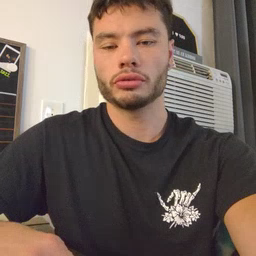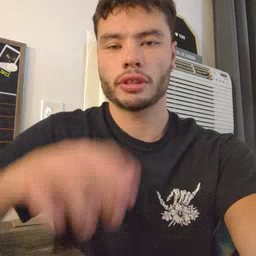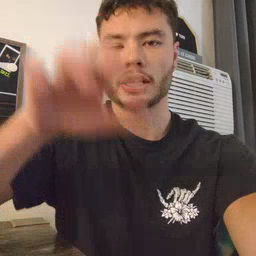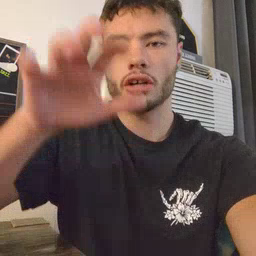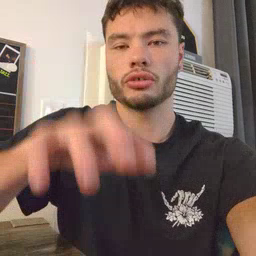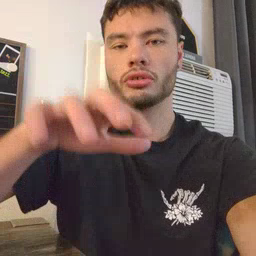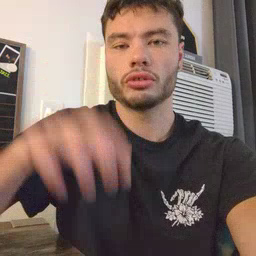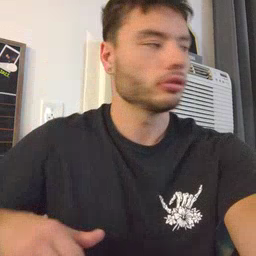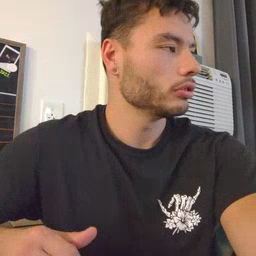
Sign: alligator